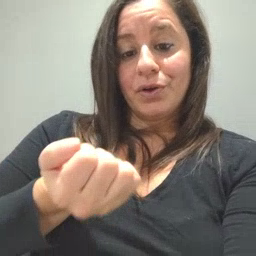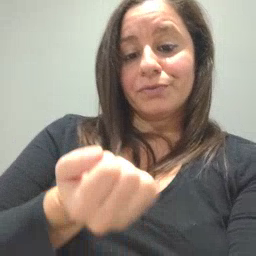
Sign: drawer